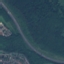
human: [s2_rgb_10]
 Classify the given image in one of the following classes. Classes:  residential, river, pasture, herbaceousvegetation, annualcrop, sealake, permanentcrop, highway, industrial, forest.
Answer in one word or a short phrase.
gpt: Highway